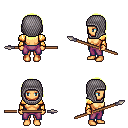
a pixel art fantasy rpg character, female body template, human, tanned skin, gold arm armor, magenta pants, gold long hairstyle, chain hood, spear, four views (front, back, left, right), 2x2 character sprite sheet, small pixel art, hard edges, no anti-aliasing